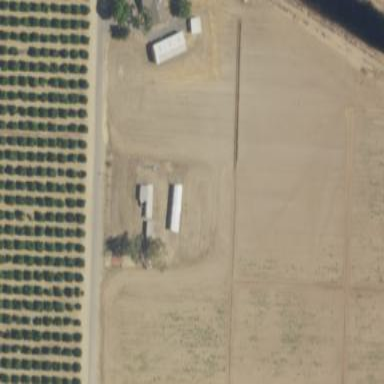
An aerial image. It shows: Farmyard area.